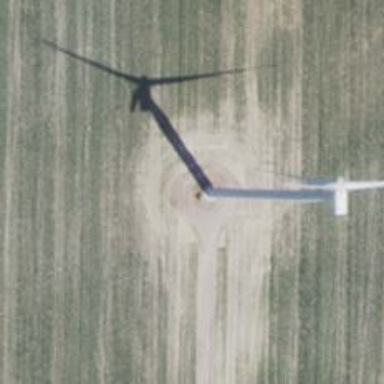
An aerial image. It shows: Wind generator using horizontal axis wind turbines.